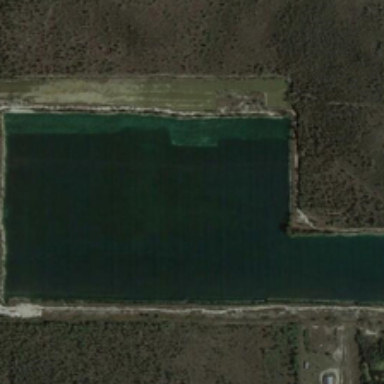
Rectangular pool is surrounded by the the grassy land .